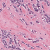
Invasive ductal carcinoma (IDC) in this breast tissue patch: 1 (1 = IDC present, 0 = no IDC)